Question: I am doing a powershell script which creates new domain user accounts in AD, and also creating home directories in the file server with relevant permissions.
My problem is I cannot get the permissions set.
In the code below, my_fileServer is the file server name; sso means single-sign-on id, which in the test code below is set to "user9999".
Any help is greatly appreciated!
'''
Set-Variable homeDir -option Constant -value "\\my_fileServer\Users"
Set-Variable sso -option Constant -value "user9999"
# If the folder for the user does not exist, make a new one and set the correct permissions.
if ( (Test-Path "$homeDir\$sso") -eq $false)
{
try
{
$NewFolder = New-Item -Path $homeDir -Name $sso -ItemType "Directory"
$Rights = [System.Security.AccessControl.FileSystemRights]"FullControl,Modify,ReadAndExecute,ListDirectory,Read,Write"
$InheritanceFlag = [System.Security.AccessControl.InheritanceFlags]::None
$PropagationFlag = [System.Security.AccessControl.PropagationFlags]::None
$objType =[System.Security.AccessControl.AccessControlType]::Allow
$objUser = New-Object System.Security.Principal.NTAccount "my_full_domain_name\$sso"
$objACE = New-Object System.Security.AccessControl.FileSystemAccessRule '
($objUser, $Rights, $InheritanceFlag, $PropagationFlag, $objType)
$ACL = get-acl -Path $NewFolder
$ACL.AddAccessRule($objACE)
$objReturn = Set-ACL -Path "$homeDir\$sso" -AclObject $ACL
$objReturn
}
catch
{
$msg = $_
$msg
}
}
'''
The home folder gets created OK, but when I check the permissions for the user, no box is ticked.

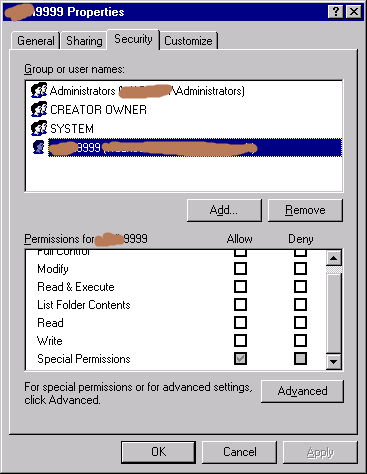
Answer: The problem is your inhertiance. You are not allowing the permission to be inherited on subfolders and files(items he owns in his folder). That's why you don't see the permissions(only "Special Permission") in the basic security window. If you open "Advanced Security Settings" you will see that the user has full control OVER THIS folder, and not the contents. As long as you add permissions(with inheritance) for CREATOR OWNER so the owner get's access on to items, I think you'll be fine. However, you could fix it already now like this:
'''
$InheritanceFlag = @([System.Security.AccessControl.InheritanceFlags]::ContainerInherit,[System.Security.AccessControl.InheritanceFlags]::ObjectInherit)
'''
Unless there are special requirements, you should give users complete access over his folder(full inheritance). Full solution with fixed inheritance (I also cleaned up your 'Set-ACL' path and removed unnecessary returnobject):
'''
try
{
$NewFolder = New-Item -Path $homeDir -Name $sso -ItemType "Directory"
$Rights = [System.Security.AccessControl.FileSystemRights]"FullControl,Modify,ReadAndExecute,ListDirectory,Read,Write"
$InheritanceFlag = @([System.Security.AccessControl.InheritanceFlags]::ContainerInherit,[System.Security.AccessControl.InheritanceFlags]::ObjectInherit)
$PropagationFlag = [System.Security.AccessControl.PropagationFlags]::None
$objType =[System.Security.AccessControl.AccessControlType]::Allow
$objUser = New-Object System.Security.Principal.NTAccount "my_full_domain_name\$sso"
$objACE = New-Object System.Security.AccessControl.FileSystemAccessRule '
($objUser, $Rights, $InheritanceFlag, $PropagationFlag, $objType)
$ACL = Get-Acl -Path $NewFolder
$ACL.AddAccessRule($objACE)
Set-ACL -Path $NewFolder.FullName -AclObject $ACL
}
'''